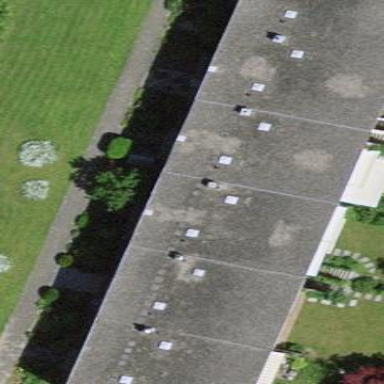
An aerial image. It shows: Terrace building.